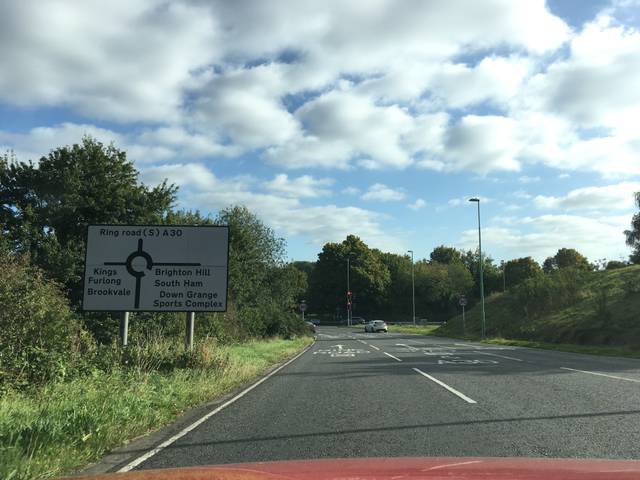
Region: United Kingdom
Coordinates: 51.256, -1.104